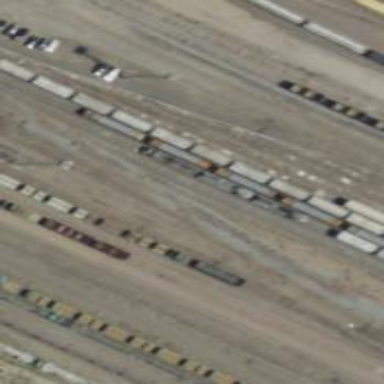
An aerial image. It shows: Railway siding for service.